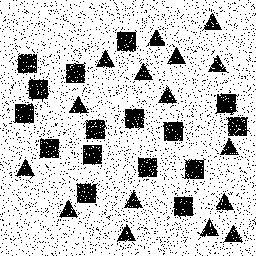
Squares: 16
Triangles: 16
Stars: 0
Total shapes: 32